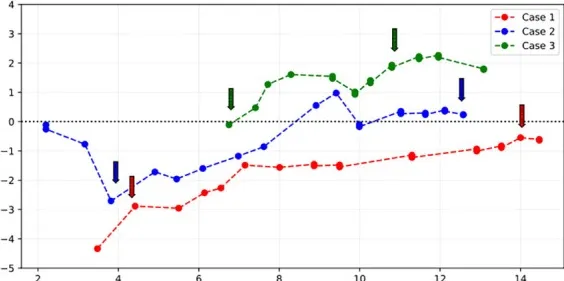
(B) Height z-scores corrected for bone age plotted against chronological age throughout the course of treatment.
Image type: chart (chart)